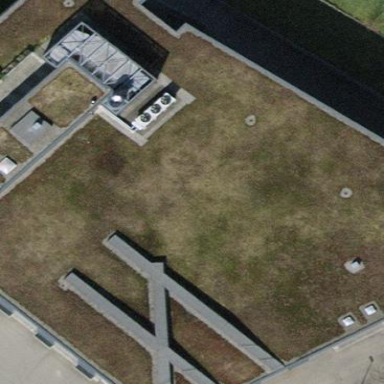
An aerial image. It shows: Office building.